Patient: sex M, age 61
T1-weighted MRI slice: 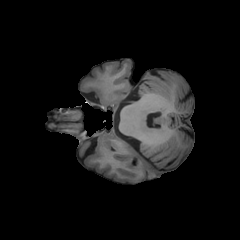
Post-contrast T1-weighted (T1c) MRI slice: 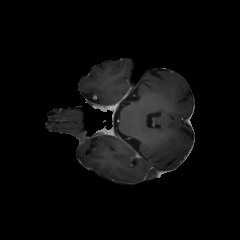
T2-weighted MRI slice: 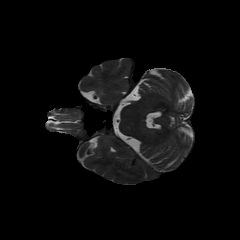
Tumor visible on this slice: no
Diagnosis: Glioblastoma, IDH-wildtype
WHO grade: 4